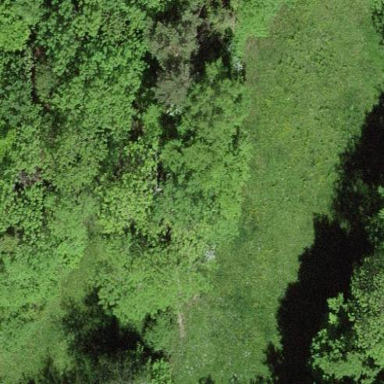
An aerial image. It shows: Beautiful meadow.